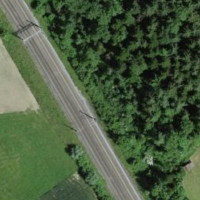
EUNIS habitat code: 55
Species observed at this site:
Lysimachia vulgaris